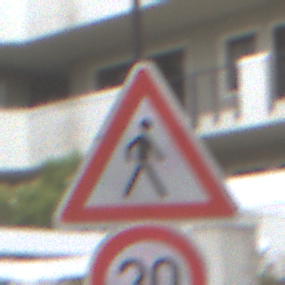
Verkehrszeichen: FussgaengerLinks
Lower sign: Geschwindigkeit20
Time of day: Midday
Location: Outdoor (Urban)
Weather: Overcast
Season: NotSpecified
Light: Natural